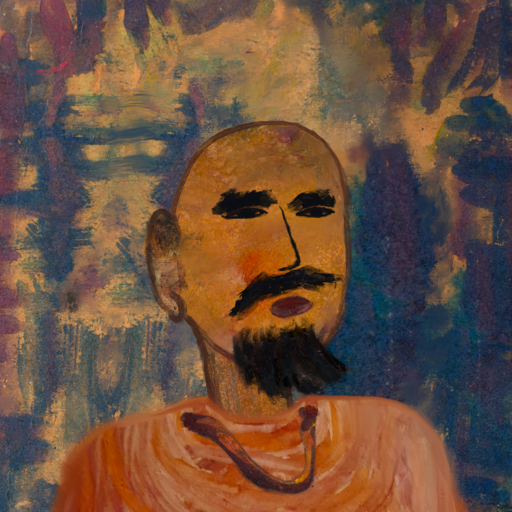
Background: InTheSun, Head And Neck Side: Pipe, Face Side: Mosgoul, Bust: Pious_Lady, Hair Side: Blank, Head Accessory: Blank, Second Necklace: Comrade, Necklace: Blank, Baby: Blank